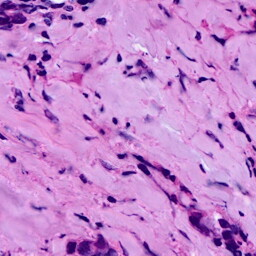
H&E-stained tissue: Breast